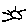
Label: sun